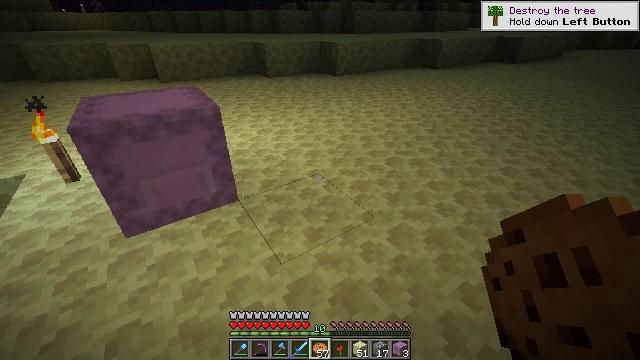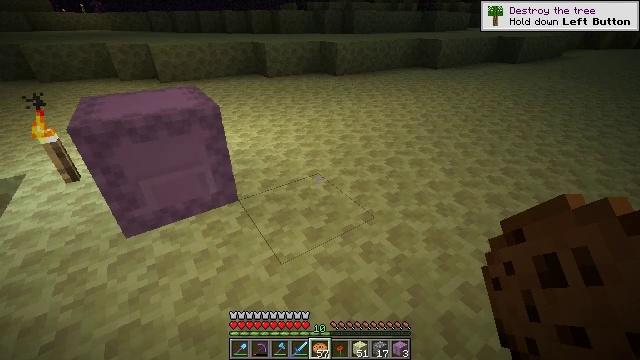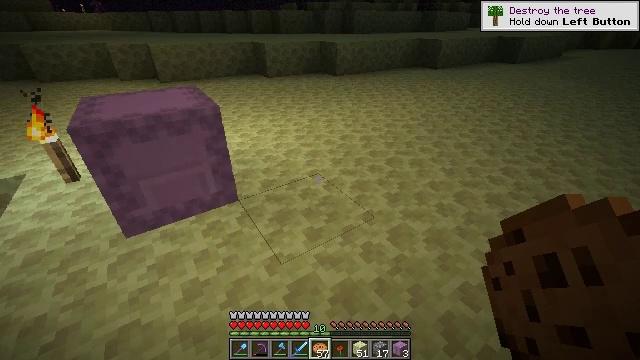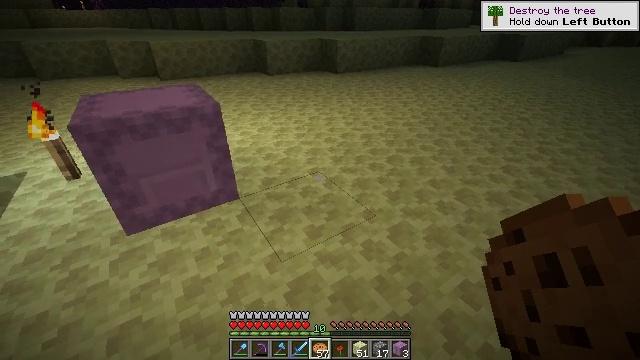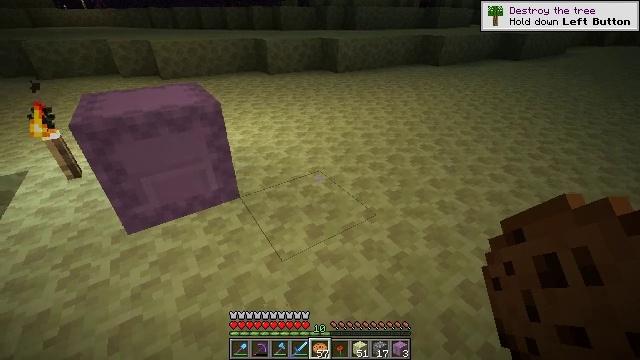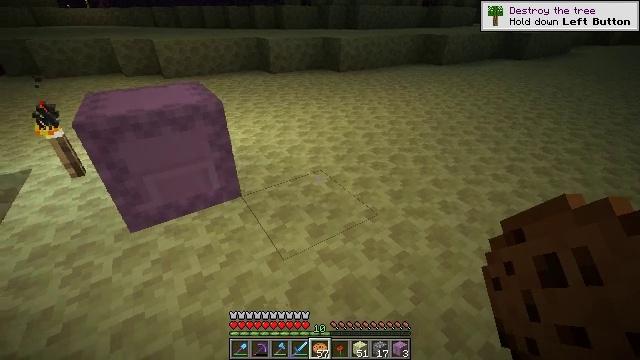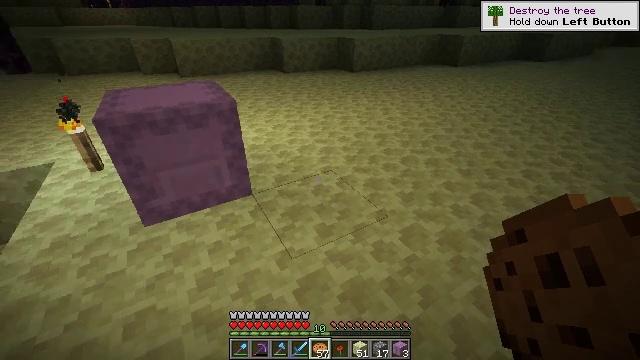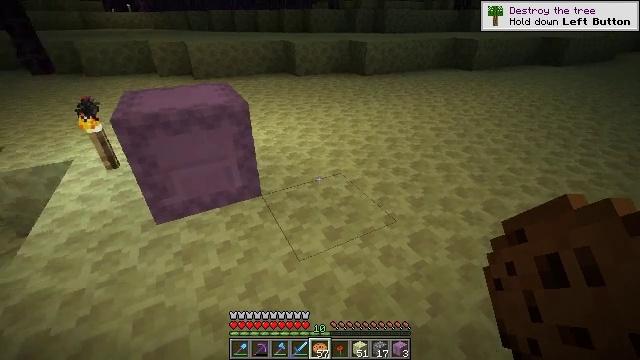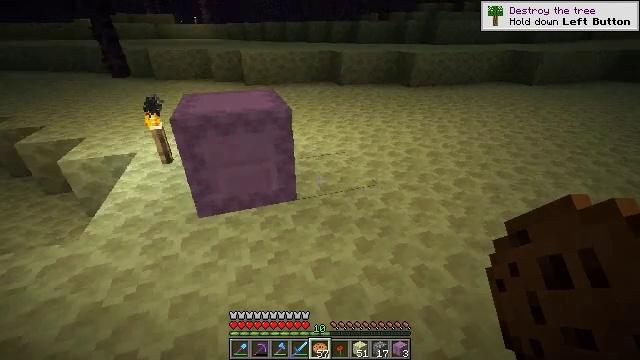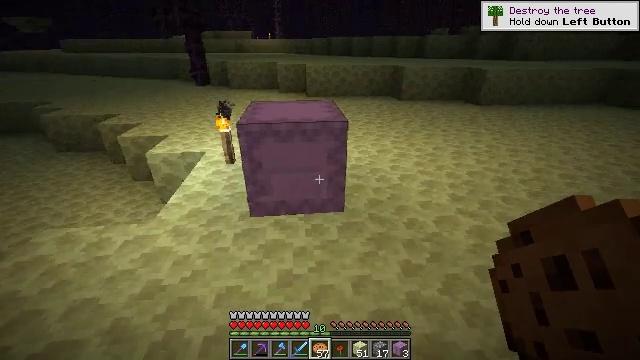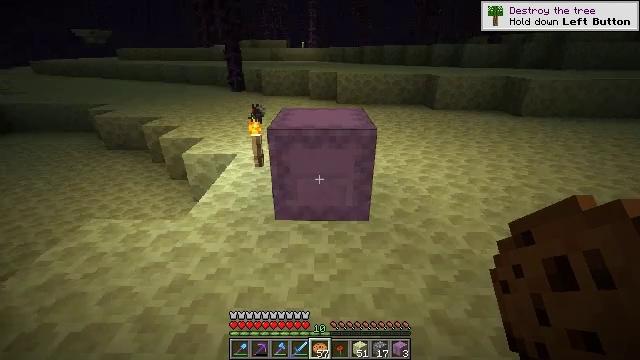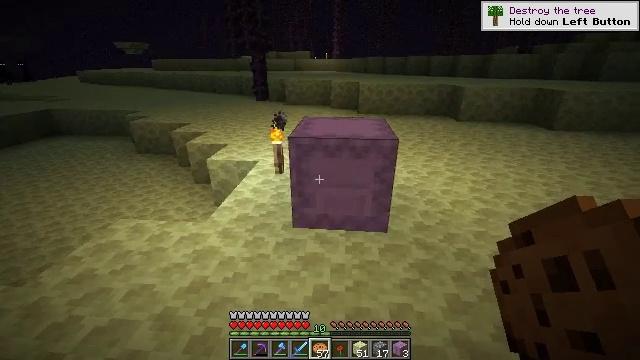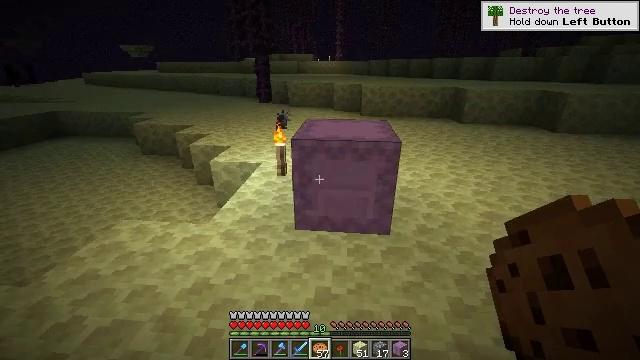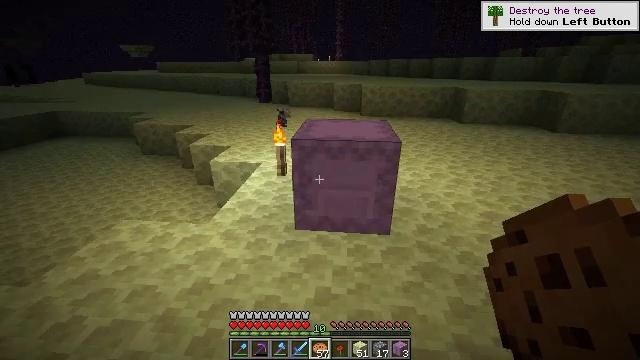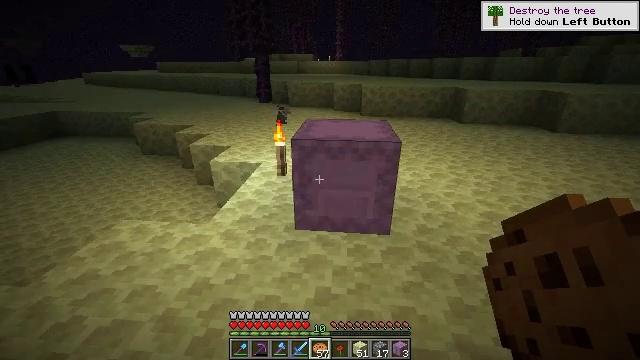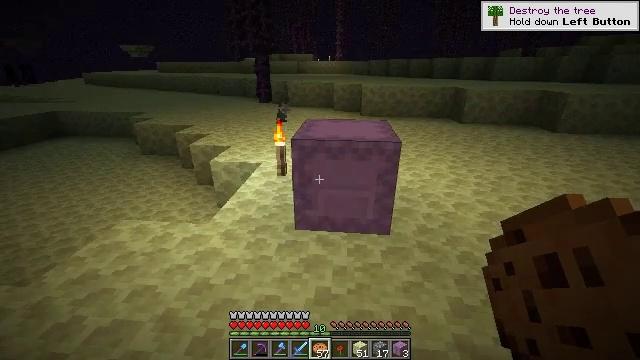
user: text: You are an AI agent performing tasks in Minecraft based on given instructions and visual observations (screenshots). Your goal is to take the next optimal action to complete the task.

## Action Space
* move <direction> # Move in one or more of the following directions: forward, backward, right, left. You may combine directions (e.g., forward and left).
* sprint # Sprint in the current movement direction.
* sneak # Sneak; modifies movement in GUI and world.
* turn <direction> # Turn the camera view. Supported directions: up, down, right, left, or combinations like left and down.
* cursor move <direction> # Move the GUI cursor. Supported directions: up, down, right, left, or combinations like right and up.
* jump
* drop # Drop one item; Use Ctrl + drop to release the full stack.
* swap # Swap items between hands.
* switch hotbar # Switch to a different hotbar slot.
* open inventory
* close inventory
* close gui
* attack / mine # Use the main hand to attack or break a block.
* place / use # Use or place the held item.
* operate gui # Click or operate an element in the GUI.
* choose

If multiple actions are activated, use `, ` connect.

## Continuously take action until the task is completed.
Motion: motion action
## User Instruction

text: Attack the shulker box to pick it up.
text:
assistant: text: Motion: use / place
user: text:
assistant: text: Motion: use / place
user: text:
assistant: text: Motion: use / place
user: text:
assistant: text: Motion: no_op
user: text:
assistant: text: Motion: no_op
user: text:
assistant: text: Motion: turn left
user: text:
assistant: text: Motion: turn left
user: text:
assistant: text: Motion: turn left and up
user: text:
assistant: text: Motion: turn left and up
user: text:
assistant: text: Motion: turn left and up
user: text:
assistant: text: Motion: turn left and up
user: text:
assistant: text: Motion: no_op
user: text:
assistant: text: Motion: no_op
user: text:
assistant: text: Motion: no_op
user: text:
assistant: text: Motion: use / place
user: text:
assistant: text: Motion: use / place
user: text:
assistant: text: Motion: use / place
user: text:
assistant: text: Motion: no_op
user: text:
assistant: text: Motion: no_op
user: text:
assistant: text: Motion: no_op
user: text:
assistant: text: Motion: no_op
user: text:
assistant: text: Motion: no_op
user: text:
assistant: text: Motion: no_op
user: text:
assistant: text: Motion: turn right
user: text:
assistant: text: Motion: turn right
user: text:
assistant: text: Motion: turn right
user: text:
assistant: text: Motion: turn right
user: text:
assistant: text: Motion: turn right and up
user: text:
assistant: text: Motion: no_op
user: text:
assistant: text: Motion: no_op